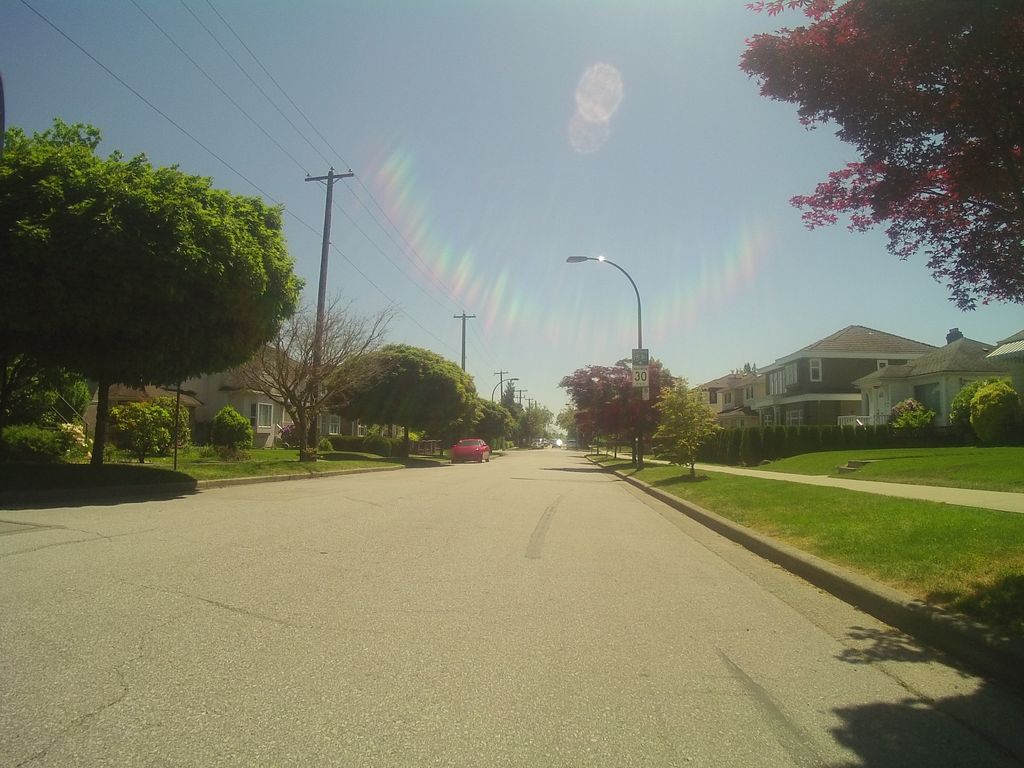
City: vancouver